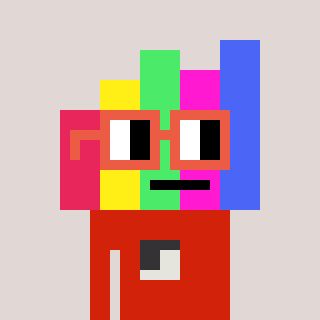
a pixel art character with square orange glasses, a bar chart-shaped head and a red-colored body on a warm background